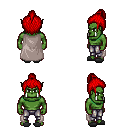
a pixel art fantasy rpg character, male body template, orc, green skin, gray cape, metal pants, red short topknot hairstyle, gray slippers, four views (front, back, left, right), 2x2 character sprite sheet, small pixel art, hard edges, no anti-aliasing